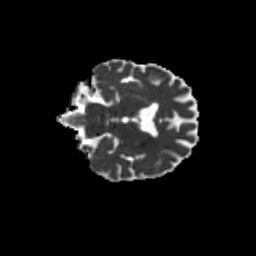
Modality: MD
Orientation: coronal
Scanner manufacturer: siemens
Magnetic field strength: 3 T
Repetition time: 9.2 s
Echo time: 0.084 s